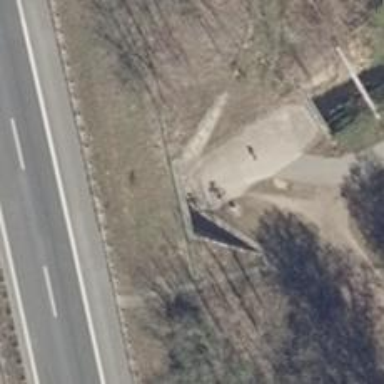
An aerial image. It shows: Tunnel with asphalt path running through it.